Question: I'm working on an SQL database via PHPmyAdmin and i have a column called pagesText, it supposed to show some text but all i see is "[BLOB - ...]".

what is this? and how can i get the original text?
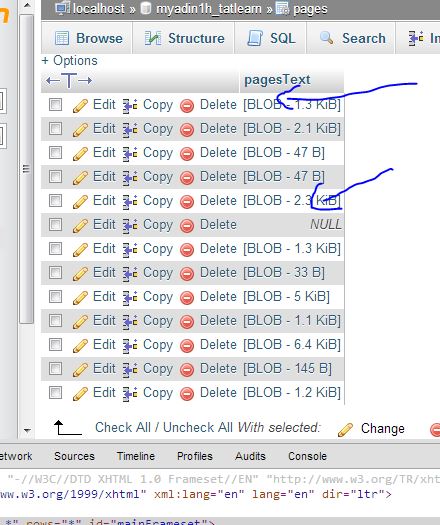
Answer: Click on Options, tick "Show BLOB contents" and click on Go.